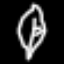
Label: leaf